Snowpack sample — Loveland Pass, Silver Plume, Colorado, USA (12/14/25, 10:50 AM MST)
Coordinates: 39.664, -105.882
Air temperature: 36 °F
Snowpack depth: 67 cm
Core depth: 20 cm
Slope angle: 6°, slope face: 326°
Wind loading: low
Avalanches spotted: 0
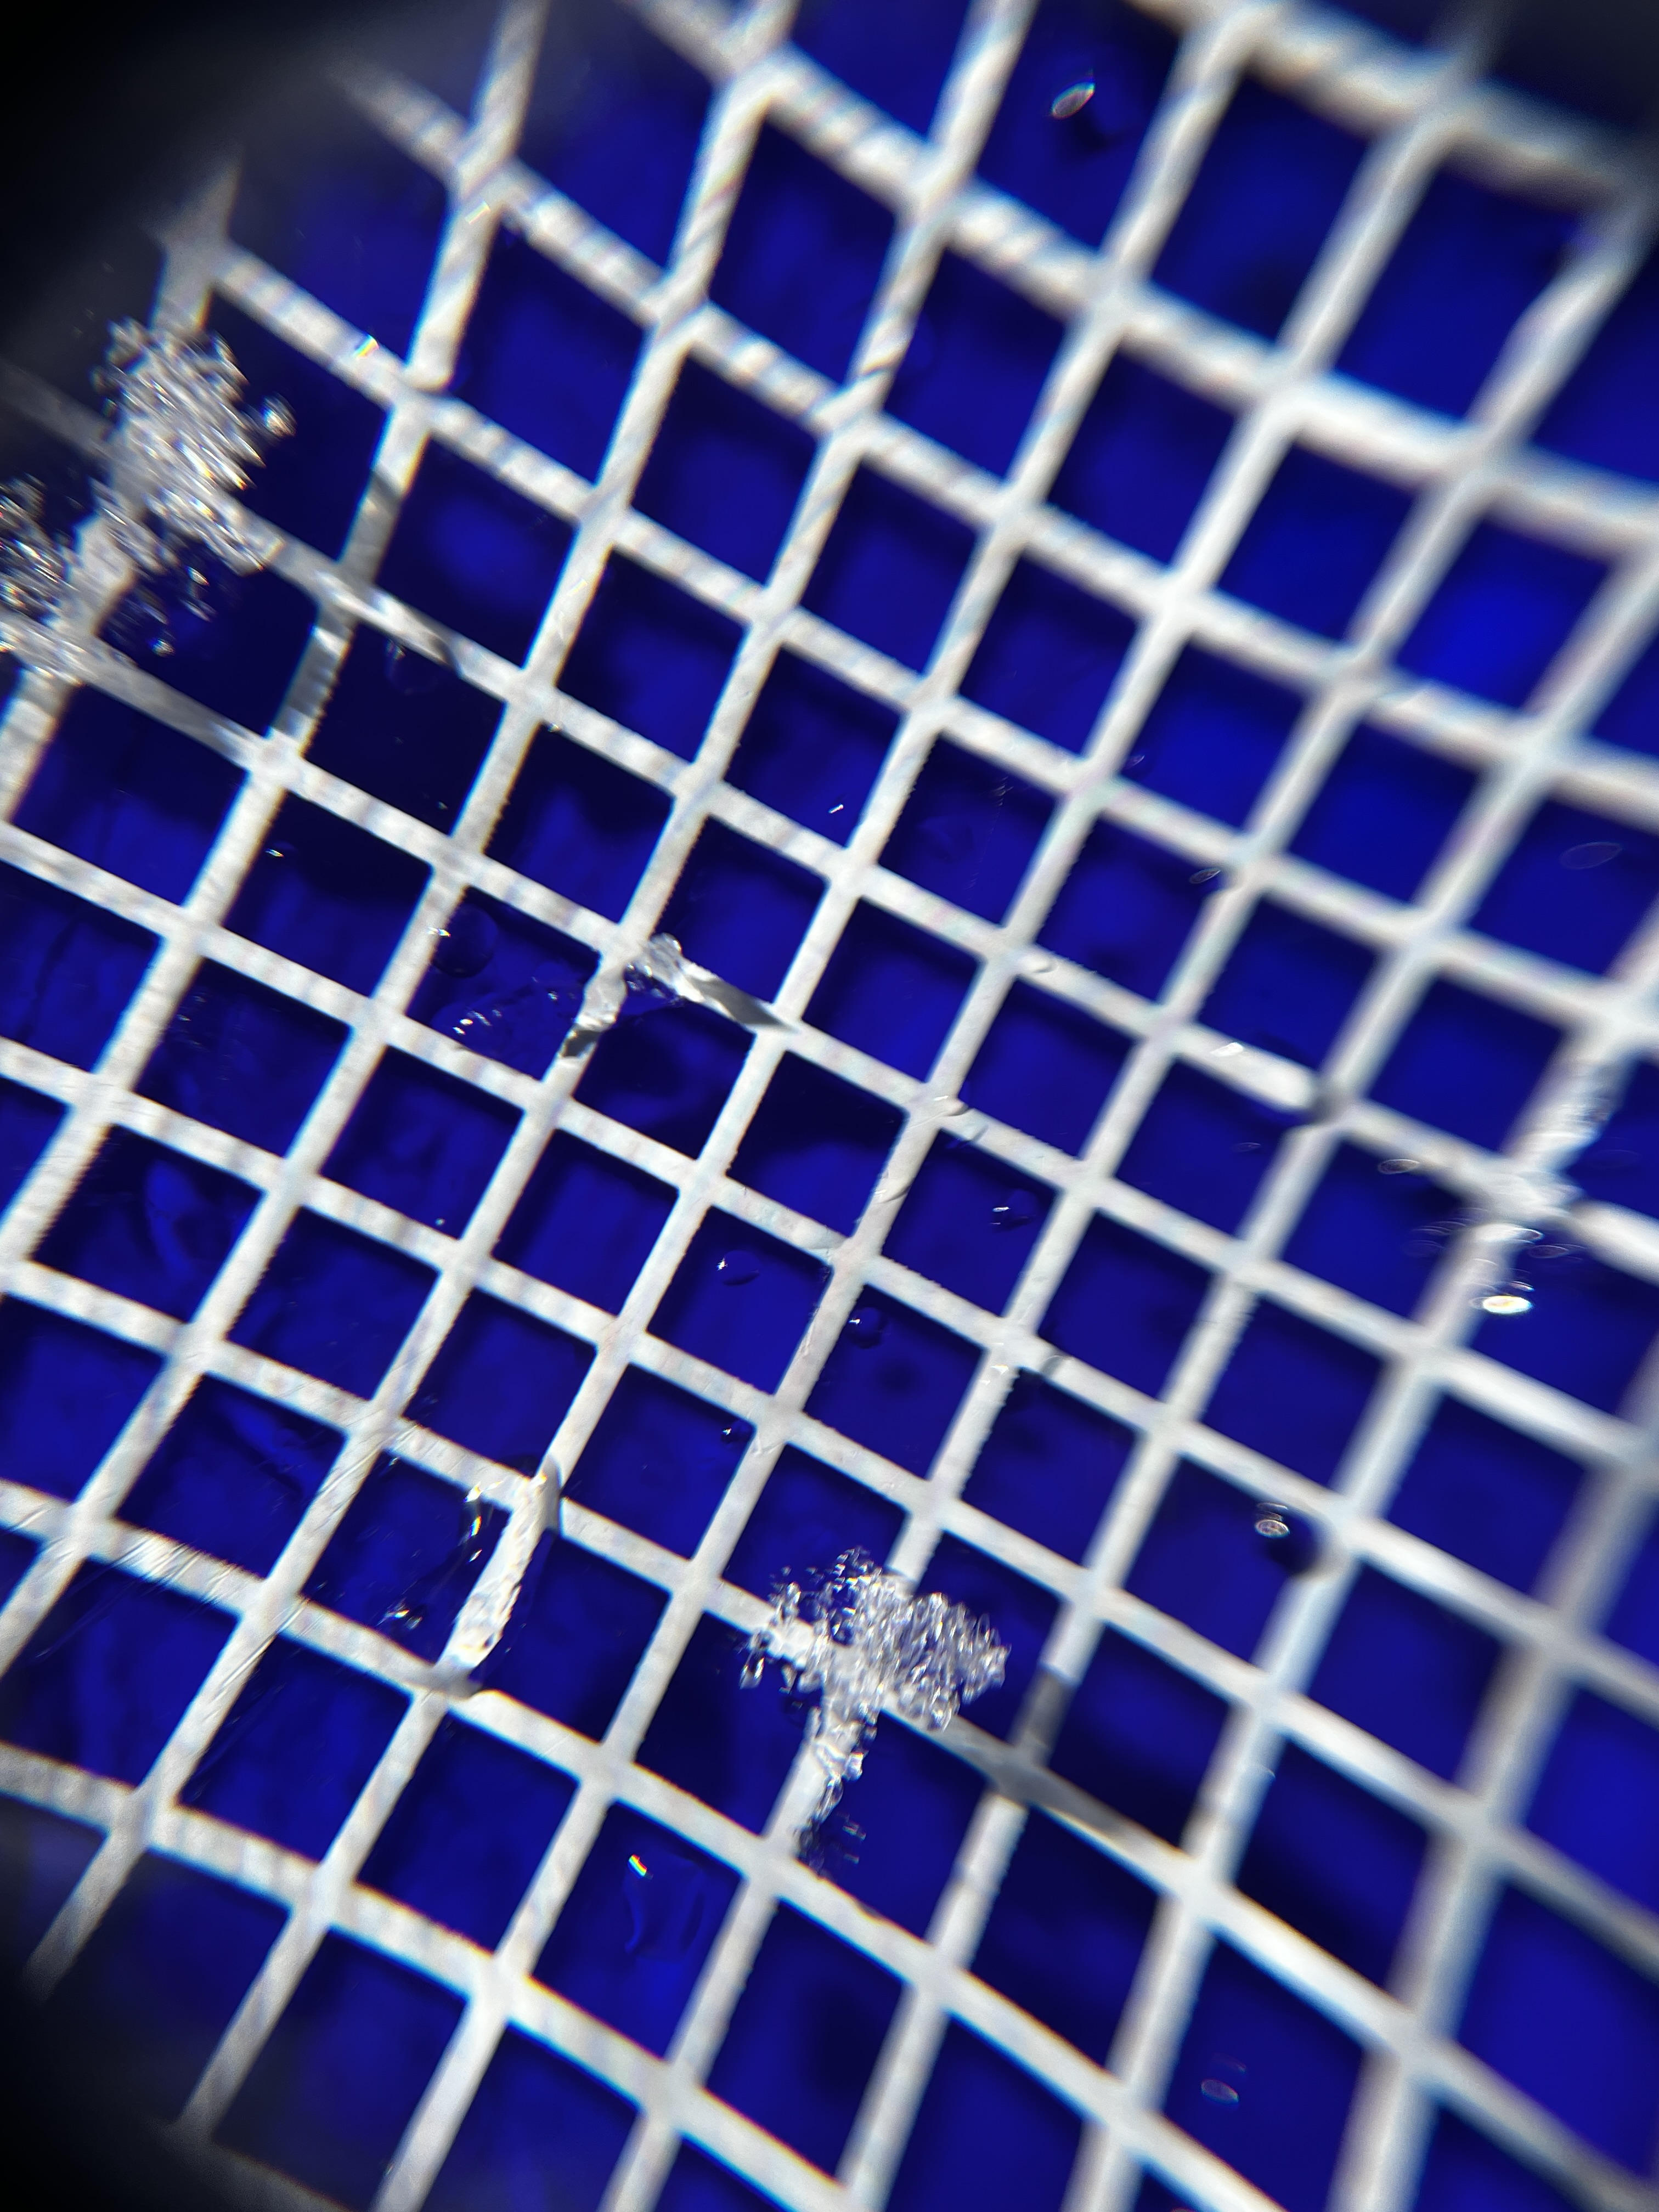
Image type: magnified_profile
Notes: No avalanches spotted, very late start to the season with minimal snowpack